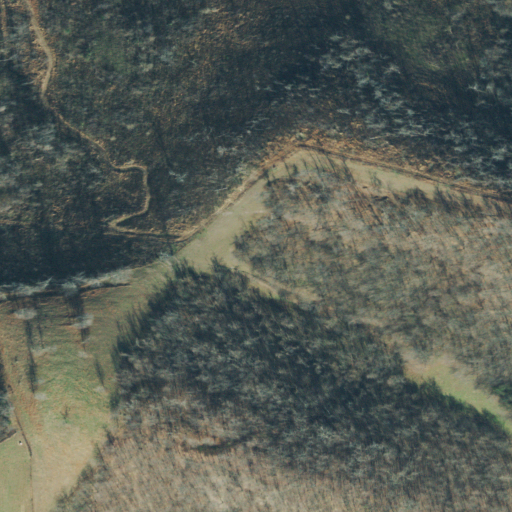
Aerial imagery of gap in Tennessee named Neil Gap containing deciduous forest, grassland, shrub, and pasture